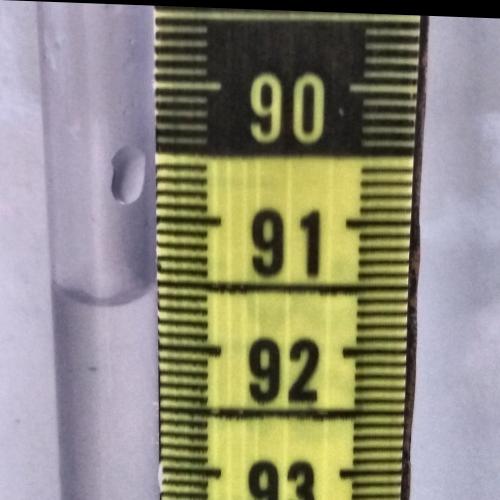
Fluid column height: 91.6 cm